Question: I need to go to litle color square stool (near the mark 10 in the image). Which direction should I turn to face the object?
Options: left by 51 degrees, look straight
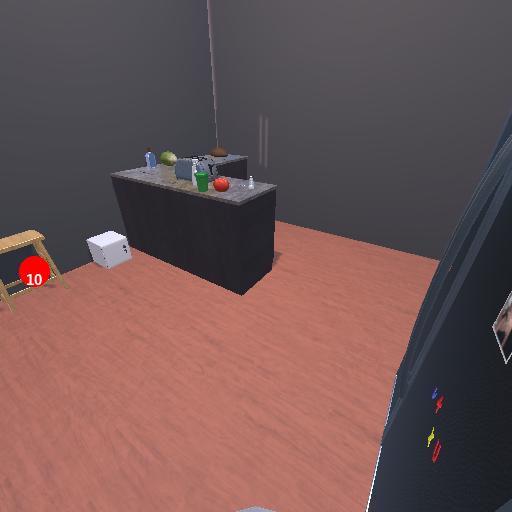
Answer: left by 51 degrees